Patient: sex F, age 31
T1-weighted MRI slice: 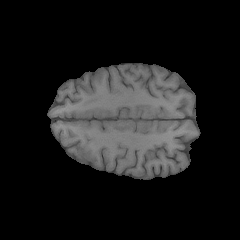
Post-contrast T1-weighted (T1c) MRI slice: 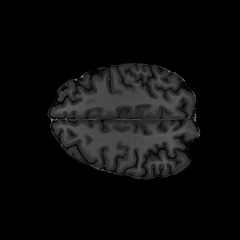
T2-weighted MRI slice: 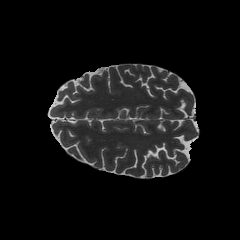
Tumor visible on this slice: no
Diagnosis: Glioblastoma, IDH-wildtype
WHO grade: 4